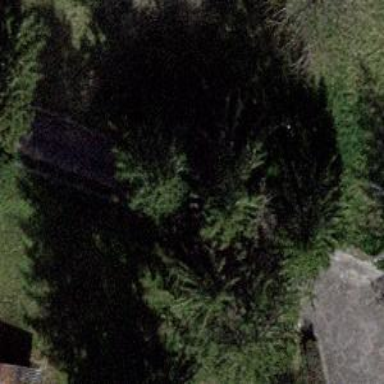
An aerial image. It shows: Evergreen tree with needle-leaved leaves.